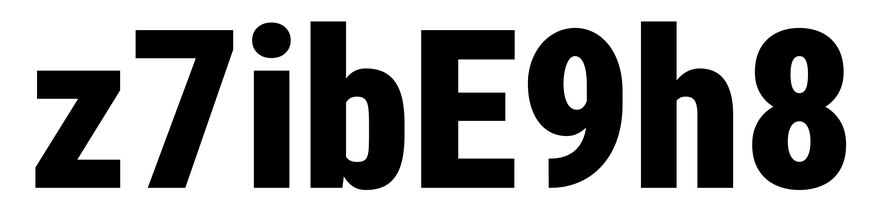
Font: Roboto_Condensed_Black